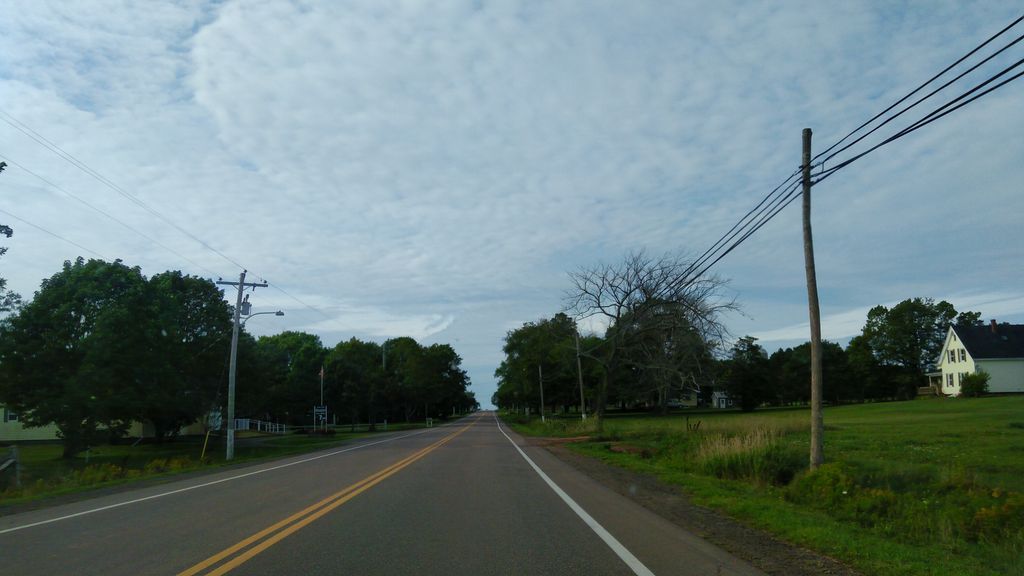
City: charlottetown